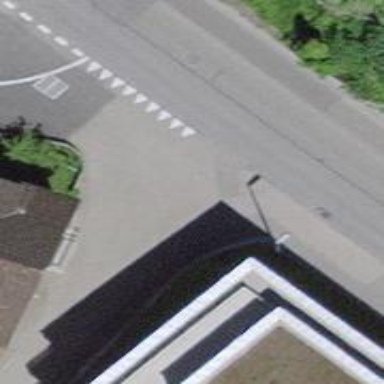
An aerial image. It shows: Road with "give way" sign.